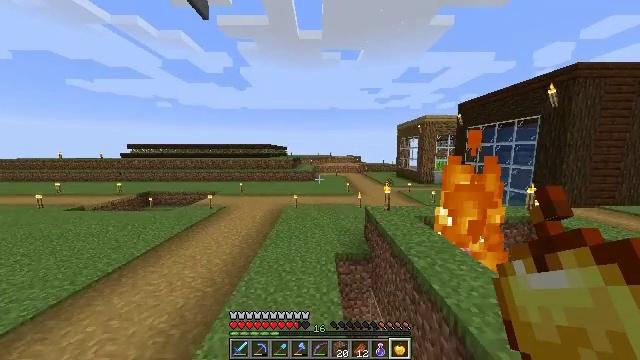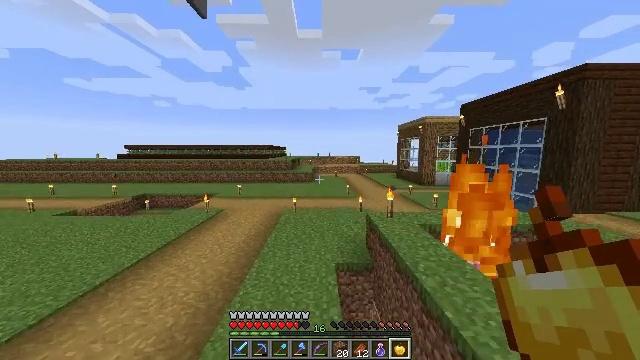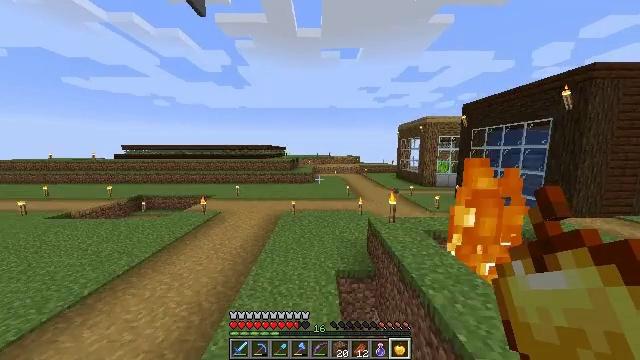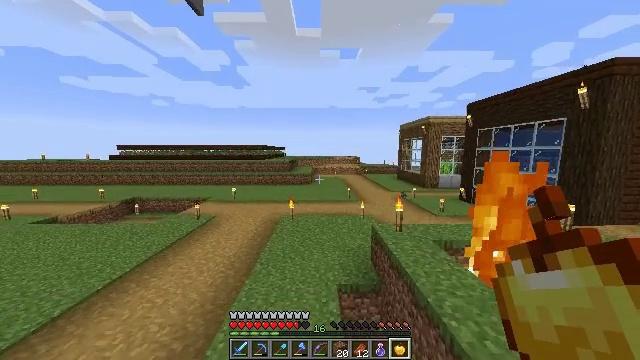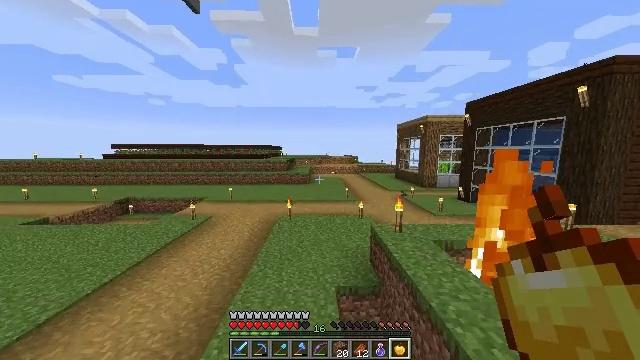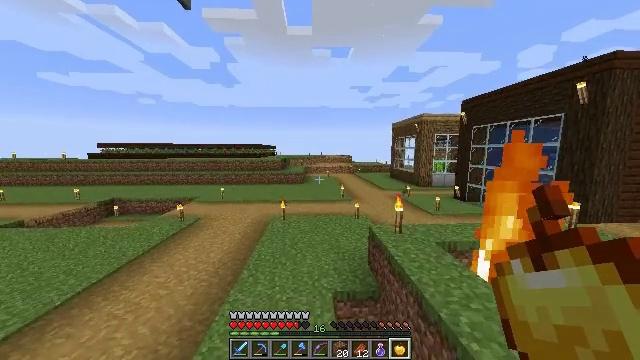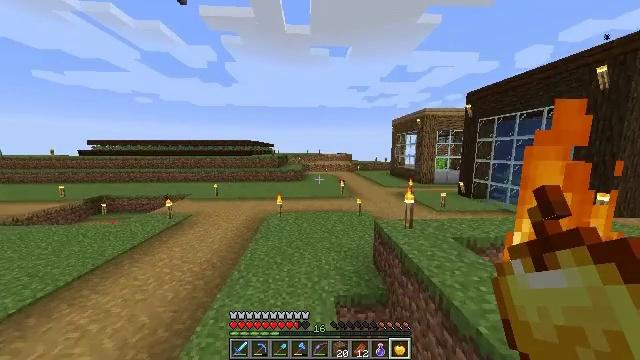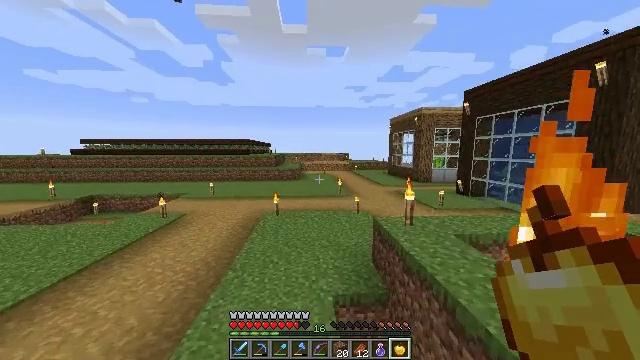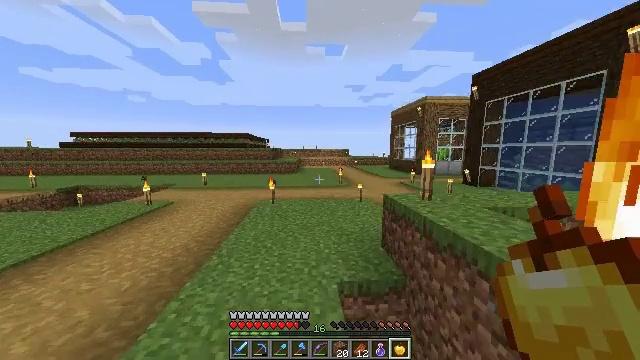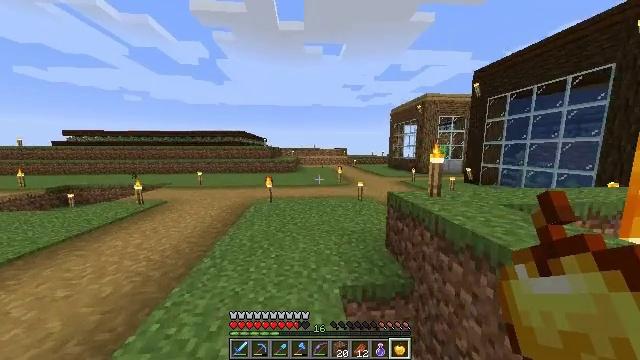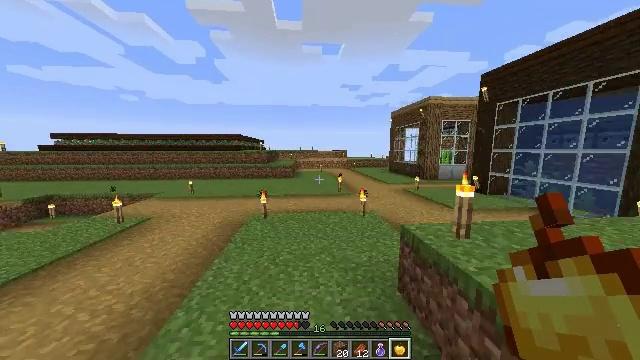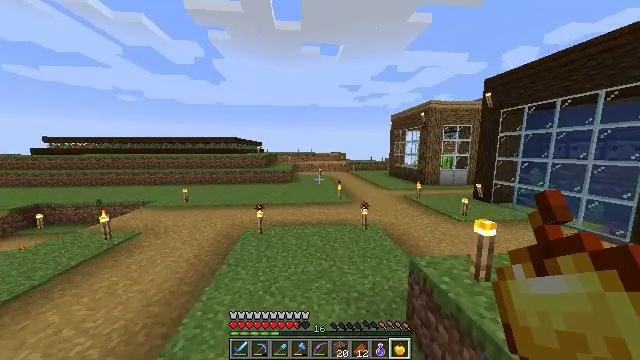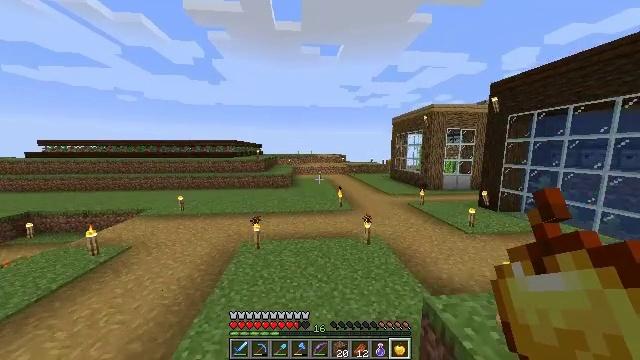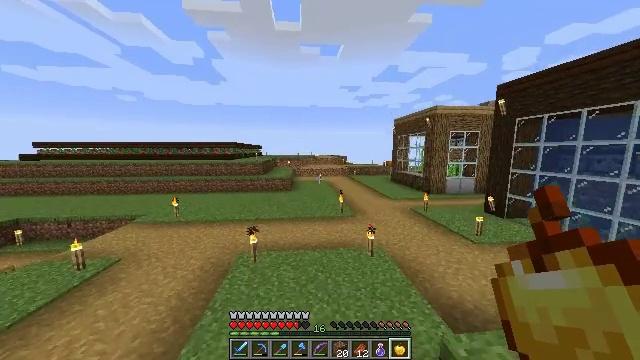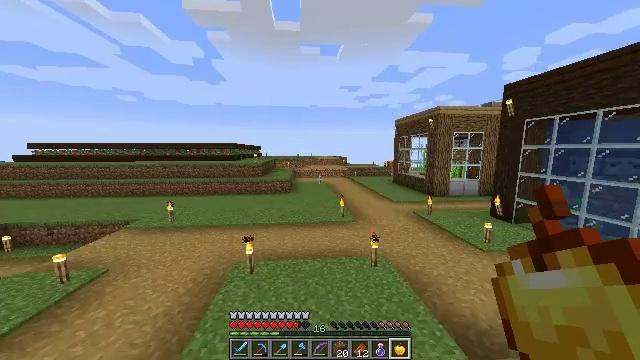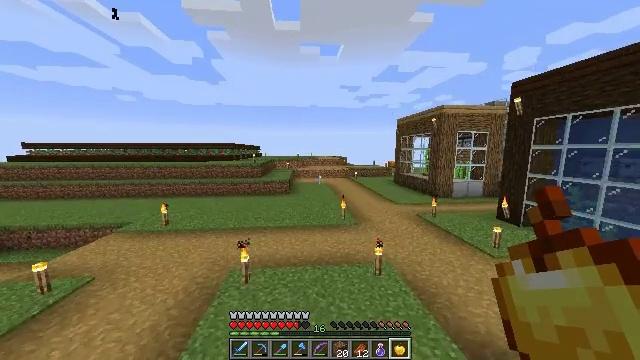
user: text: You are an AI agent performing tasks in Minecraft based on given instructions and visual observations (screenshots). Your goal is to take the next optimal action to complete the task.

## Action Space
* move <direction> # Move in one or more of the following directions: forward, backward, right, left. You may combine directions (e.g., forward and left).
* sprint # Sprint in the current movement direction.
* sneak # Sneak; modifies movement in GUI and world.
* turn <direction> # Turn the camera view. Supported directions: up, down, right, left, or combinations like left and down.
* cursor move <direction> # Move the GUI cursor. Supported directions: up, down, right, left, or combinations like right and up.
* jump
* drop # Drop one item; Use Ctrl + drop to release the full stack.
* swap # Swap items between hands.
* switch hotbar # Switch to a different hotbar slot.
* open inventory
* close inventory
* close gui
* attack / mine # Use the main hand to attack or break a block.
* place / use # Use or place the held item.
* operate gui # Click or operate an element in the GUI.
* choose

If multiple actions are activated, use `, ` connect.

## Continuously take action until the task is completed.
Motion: motion action
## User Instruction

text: Prepare materials and make redstone.
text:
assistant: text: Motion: move forward, sprint, jump
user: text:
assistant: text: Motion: move forward, sprint, jump
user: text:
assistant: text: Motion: move forward, sprint, jump
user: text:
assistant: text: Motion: move forward, sprint, jump
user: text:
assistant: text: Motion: move forward, sprint, turn right, jump
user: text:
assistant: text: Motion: move forward, jump
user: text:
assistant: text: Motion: move forward, jump
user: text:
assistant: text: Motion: move forward, jump
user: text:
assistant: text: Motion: move forward, jump
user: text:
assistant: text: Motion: move forward, jump
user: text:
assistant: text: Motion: move forward, sprint, jump
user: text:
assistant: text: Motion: move forward, sprint, jump
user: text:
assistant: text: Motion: move forward, sprint, jump
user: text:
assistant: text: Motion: move forward, sprint, jump
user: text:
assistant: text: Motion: move forward, sprint, jump
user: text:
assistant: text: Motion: move forward, sprint, jump
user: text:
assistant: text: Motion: move forward, jump
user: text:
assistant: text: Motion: move forward, jump
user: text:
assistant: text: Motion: move forward, jump
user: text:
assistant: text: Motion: move forward, jump
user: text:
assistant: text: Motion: move forward, jump
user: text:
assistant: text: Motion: move forward, sprint, jump
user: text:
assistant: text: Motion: move forward, sprint, turn right, jump
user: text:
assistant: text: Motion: move forward, sprint, turn right and down, jump
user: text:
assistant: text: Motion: move forward, sprint, turn right, jump
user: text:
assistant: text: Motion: move forward, sprint, turn right, jump
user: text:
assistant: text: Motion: move forward, jump
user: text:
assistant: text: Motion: move forward, jump
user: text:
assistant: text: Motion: move forward, jump
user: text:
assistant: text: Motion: move forward, jump